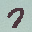
Label: 7